Question: After you put some values in the programm over the keyboard, the stage started, But at the same time i would like to have the stage is open, user can put some values again and the stage restart.
Is that possible?
I would like to do something like this:
'''
primaryStage.setScene(scene);
primaryStage.show();
javafx.application.Platform.runLater(new Runnable() {
public void run() {
if (TastaturEingabe.readBoolean("Mochten Sie ein neues Diagramm zeichnen?")) {
// Input through keyboard
readInputJahrgang(vintage, FIRST_PROMPT);
readInputLager(vintage, FIRST_PROMPT);
primaryStage.hide();
} else {
primaryStage.close();
}
return;
}
});
'''
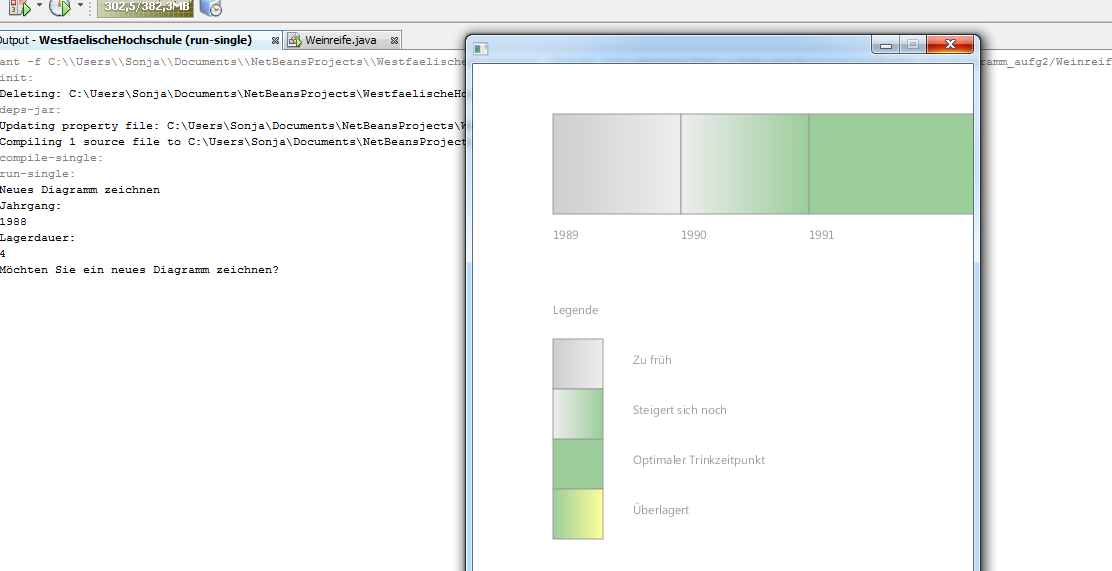
Answer: This is a wrong design of interacting between user and application.
'''
javafx.application.Platform.runLater(new Runnable() {
public void run() {
'''
will be run on JFX thread, and while you are talking with a user in a command line, UI will be frozen.
You can talk to a user via comandline in a separate thread, which can use runLater() calls to inform JFX, about new user input.
So, you can create a separate thread in a start method, and put
'''
readInputJahrgang(vintage, FIRST_PROMPT);
readInputLager(vintage, FIRST_PROMPT);
'''
calls in its runnable.
When user input new info, which is needed to redraw a UI, call runLater().
In common case, you don't need to force JavaFX to redraw anything. It will do everything by itself